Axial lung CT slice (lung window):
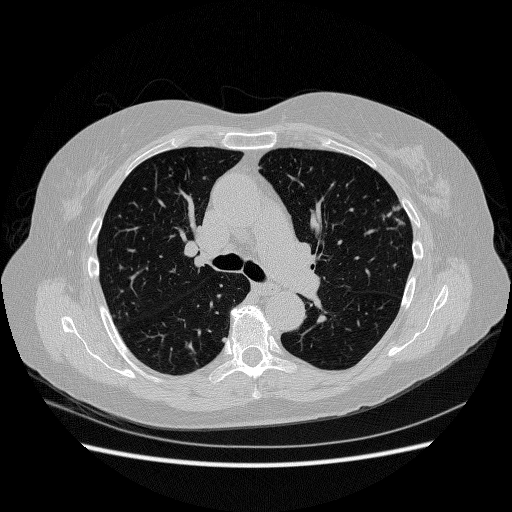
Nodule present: yes
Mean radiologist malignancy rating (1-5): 3